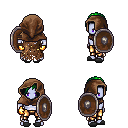
a pixel art fantasy rpg character, male body template, dark elf, purple skin, brown tattered cape, gold greaves, green parted hairstyle, cloth hood, gold gloves, gray slippers, shield, four views (front, back, left, right), 2x2 character sprite sheet, small pixel art, hard edges, no anti-aliasing